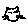
Label: cat